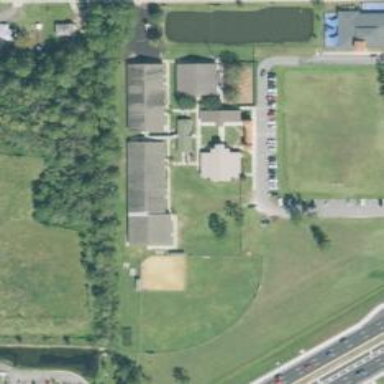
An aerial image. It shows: School.